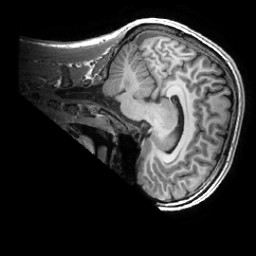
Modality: T1w
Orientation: sagittal
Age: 31
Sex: male
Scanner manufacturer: ge
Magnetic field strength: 3 T
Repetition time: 0.0073 s
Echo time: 0.003 s